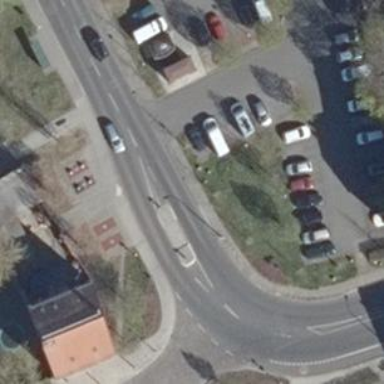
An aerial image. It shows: Traffic calming island.